Question: Under the locations table are some data like name, longitude, latitude, etc. From the result on the table(attached image), instead of using the UID for Location Name, I'll use the "name" of the location which is under that child. The structure of my locations table is on the picture too.
How can I convert the "location_id" to "name" on the table. Instead of me putting the generated ID on the "Location Name", I'll replace it with the actual "name" which is "Luneta Park".
Thanks!

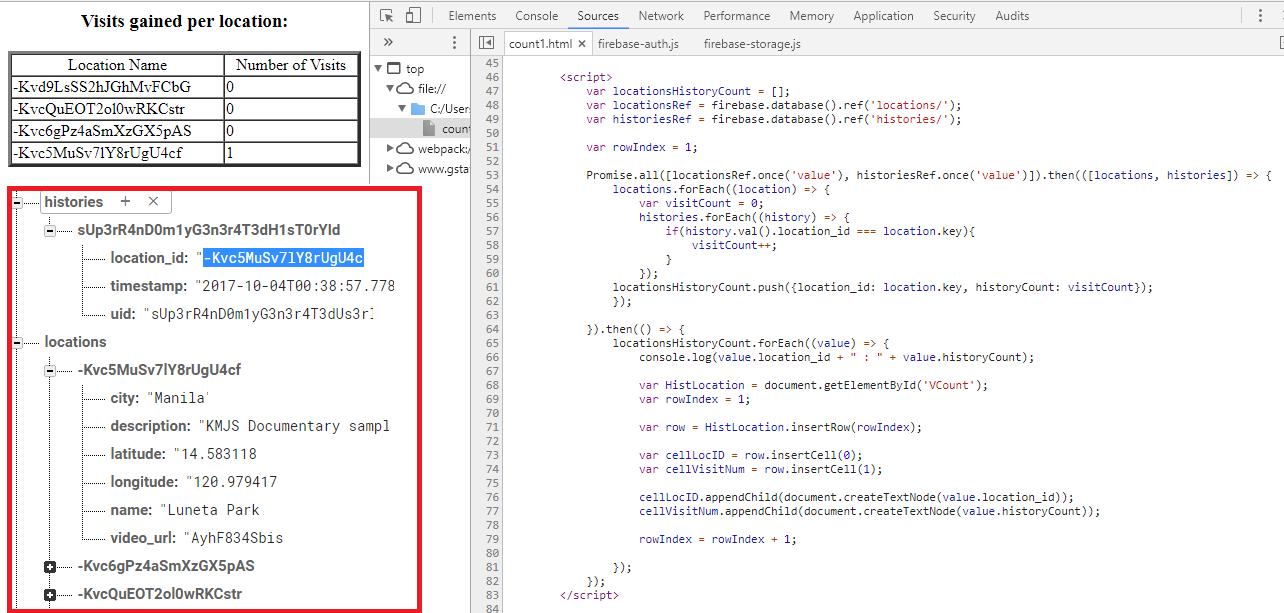
Answer: fixed it using this:
'''
locations.forEach((location) => {
if(location.val().location_id === histories.val().location_id){
locationName = location.val().name;
}
});
'''
then pushed it:
'''
locationsHistoryCount.push({locationName: location.val().name, historyCount: visitCount});
'''